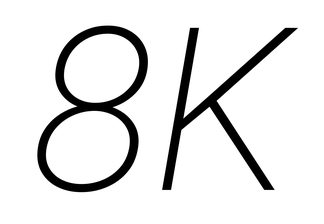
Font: Roboto-Italic_ExtraLight_Italic